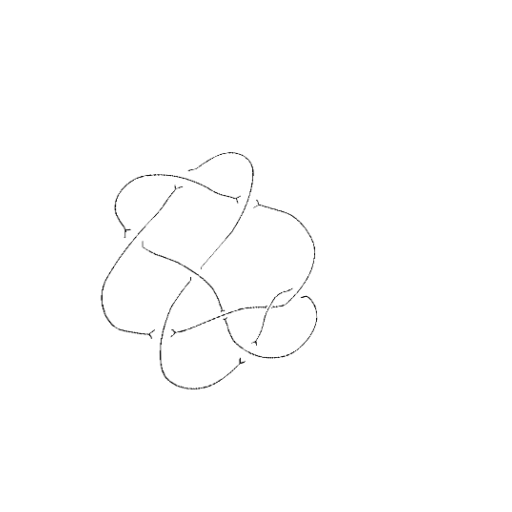
Crossing number: 9